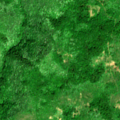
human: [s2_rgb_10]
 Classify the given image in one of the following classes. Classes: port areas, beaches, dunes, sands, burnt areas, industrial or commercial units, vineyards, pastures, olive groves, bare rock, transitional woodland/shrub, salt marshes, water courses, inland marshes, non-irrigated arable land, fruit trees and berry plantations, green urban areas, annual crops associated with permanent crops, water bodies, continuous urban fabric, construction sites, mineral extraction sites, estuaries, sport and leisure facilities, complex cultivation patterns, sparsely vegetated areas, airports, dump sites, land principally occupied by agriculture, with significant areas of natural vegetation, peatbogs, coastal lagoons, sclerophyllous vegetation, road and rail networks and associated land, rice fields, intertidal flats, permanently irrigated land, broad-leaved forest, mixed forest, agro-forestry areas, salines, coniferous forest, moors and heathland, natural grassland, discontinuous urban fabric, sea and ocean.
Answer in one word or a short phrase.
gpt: broad-leaved forest, transitional woodland/shrub